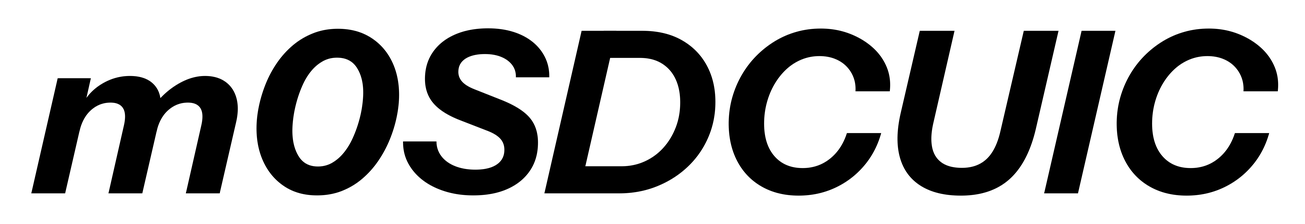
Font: InstrumentSans-Italic_Bold_Italic